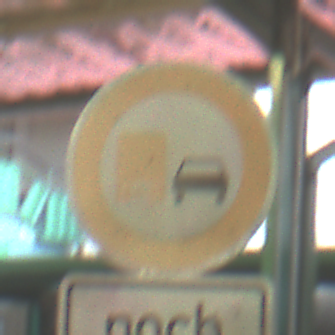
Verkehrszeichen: UeberholverbotKraftfahrzeuge
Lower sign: LaengeEinerStrecke4
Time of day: MorningAfternoon
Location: Roofed (Special)
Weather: NotSpecified
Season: NotSpecified
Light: Artificial